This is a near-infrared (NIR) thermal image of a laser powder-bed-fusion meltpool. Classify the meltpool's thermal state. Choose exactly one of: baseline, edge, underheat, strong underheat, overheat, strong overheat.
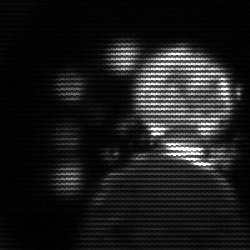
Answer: baseline